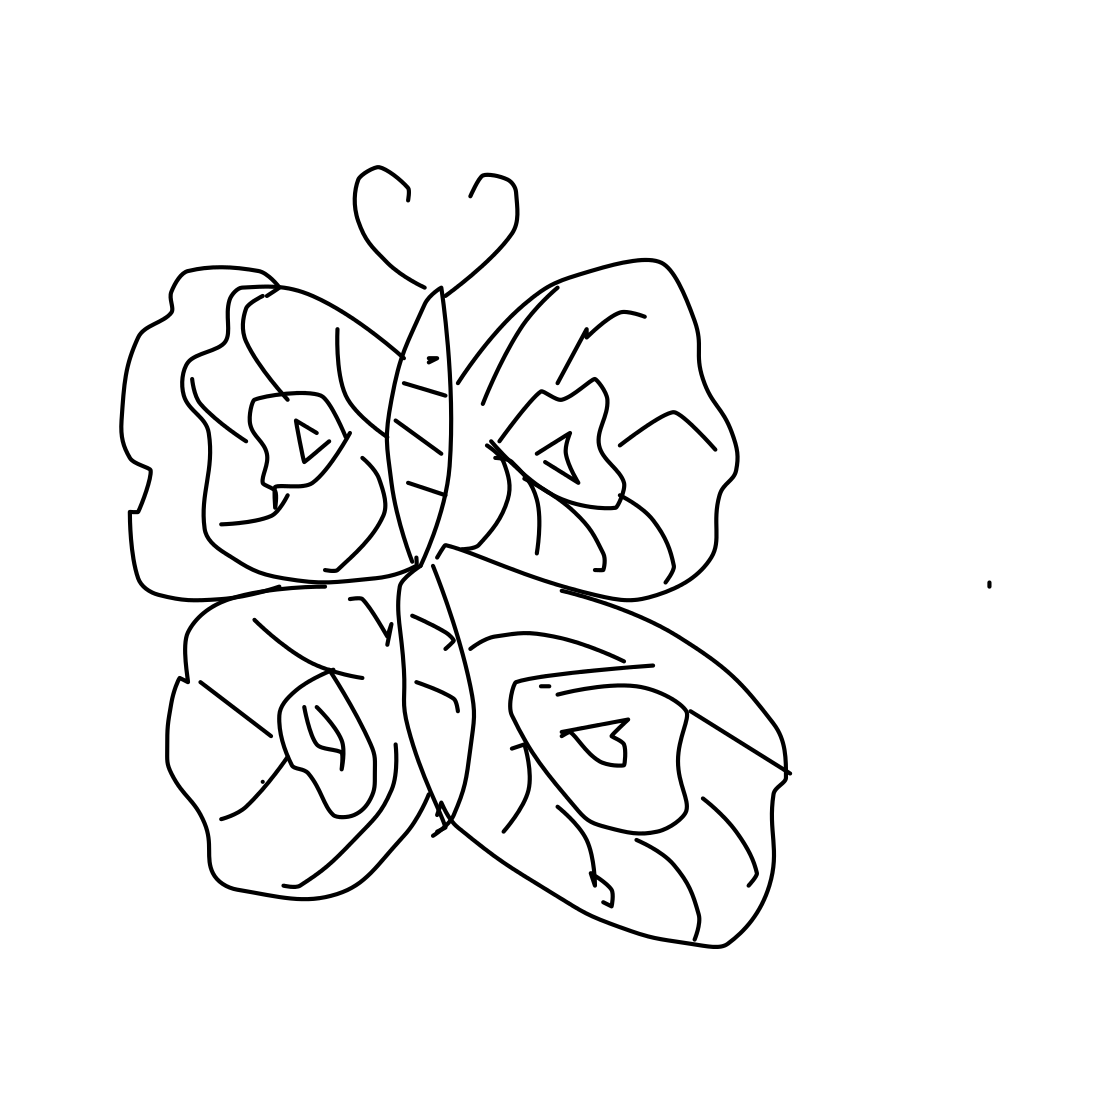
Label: butterfly